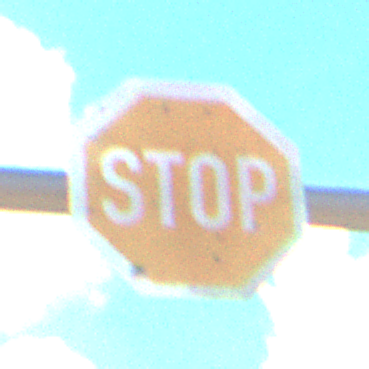
Verkehrszeichen: Stop
Umgebung: Outdoor, Nature
Tageszeit: Midday
Wetter: PartlyCloudy
Licht: Natural
Jahreszeit: NotSpecified
Kontrast: HighContrast